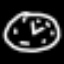
Label: clock